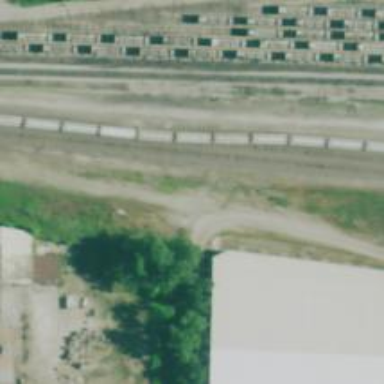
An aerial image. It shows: Railway siding for service.